Question: I am using <URL> and tried to find all users from our AD by using the example provided by LinqToLdap. But with no success. First I tried to modify the Model to better fit our AD
'''
[DirectorySchema("DC=corp,DC=intern", ObjectClass = "User")]
public class User : DirectoryObjectBase{
[DistinguishedName]
public string DistinguishedName { get; set; }
[DirectoryAttribute("cn", ReadOnly = true)]
public string CommonName { get; set; }
[DirectoryAttribute]
public string Title { get; set; }
[DirectoryAttribute(StoreGenerated = true)]
public Guid ObjectGuid { get; set; }
[DirectoryAttribute(StoreGenerated = true)]
public SecurityIdentifier ObjectSid { get; set; }
[DirectoryAttribute("memberOf", ReadOnly = true)]
public Collection<string> GroupMemberships { get; set; }
}
'''
And query with
'''
public class LinqToLdapProvider{
private LdapConfiguration _cfg;
public LinqToLdapProvider(string domain){
_cfg = new LdapConfiguration();
_cfg.ConfigurePooledFactory(domain)
.MinPoolSizeIs(1)
.MaxPoolSizeIs(50)
.AuthenticateAs(new NetworkCredential("MyDomain.Username","MySecretPAssword"));
}
public void Query(){
using (var context = new DirectoryContext(_cfg)) {
context.Log = Console.Out;
var user = context.Query<User>(); // I expected this to return all users
}
}
}
'''
But as result I got a very huge list containing all Servers and other stuff... I tried to find more information within the documentation and tried to modify the DirectorySchema Attribbute of User class bit with no luck.
Here is the path that I tried to query where the users are the ones with the green strokes.

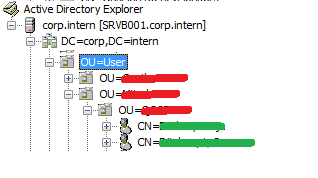
Answer: You'll need to be more specific with your mapping. Either change your naming context to your user OU or add ObjectClass="User" ObjectCategory="Person" to your schema mapping. See <URL> for more information.